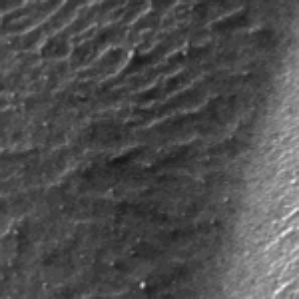
Label: frost